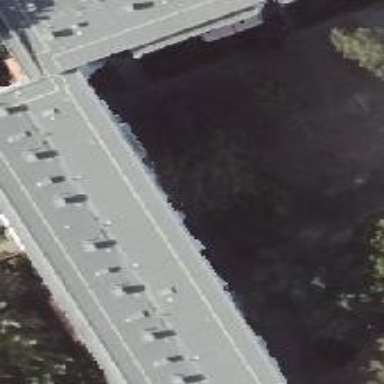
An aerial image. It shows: Apartment building with flat roof.